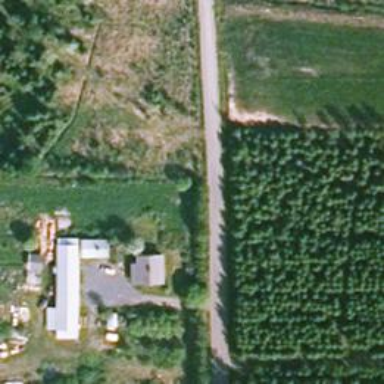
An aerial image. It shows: Residential road.